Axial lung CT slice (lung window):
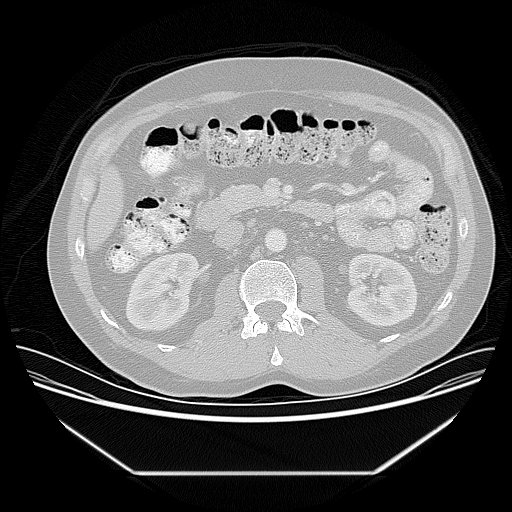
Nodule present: no